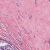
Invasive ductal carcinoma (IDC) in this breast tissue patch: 0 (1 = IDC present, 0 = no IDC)